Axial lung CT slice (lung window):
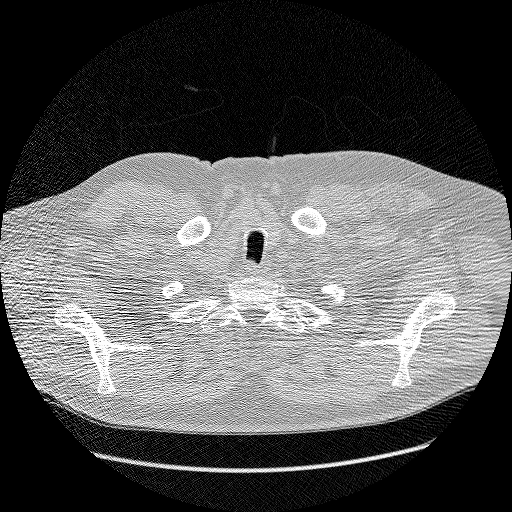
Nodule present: no